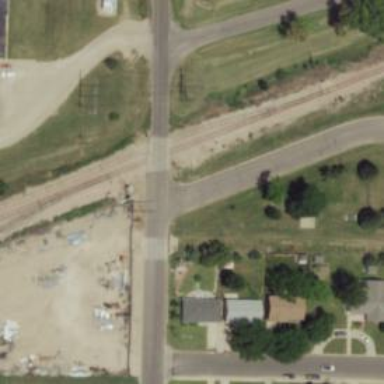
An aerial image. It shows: Railway level crossing.